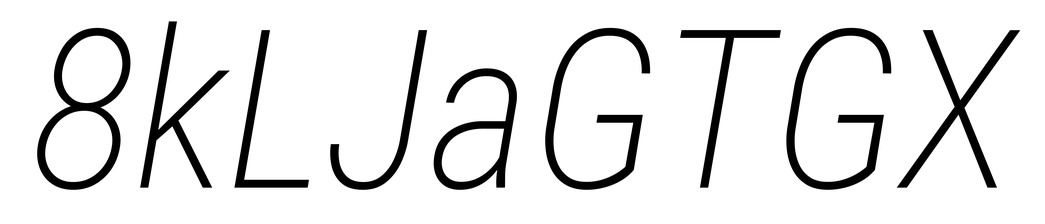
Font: Roboto-Italic_Condensed_ExtraLight_Italic